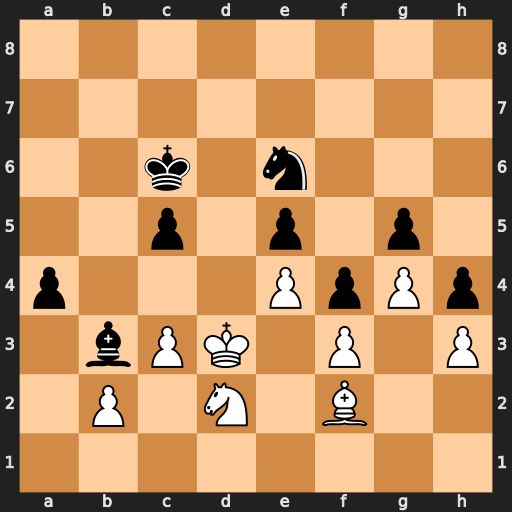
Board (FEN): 8/8/2k1n3/2p1p1p1/p3PpPp/1bPK1P1P/1P1N1B2/8
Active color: w
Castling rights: -
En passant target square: -
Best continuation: Nxb3 axb3 Kc4